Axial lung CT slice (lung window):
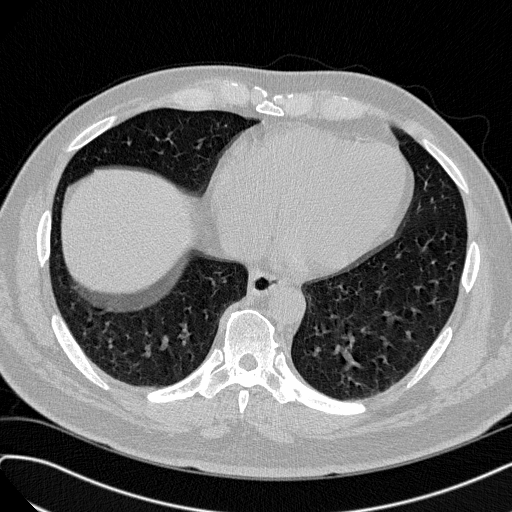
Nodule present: no